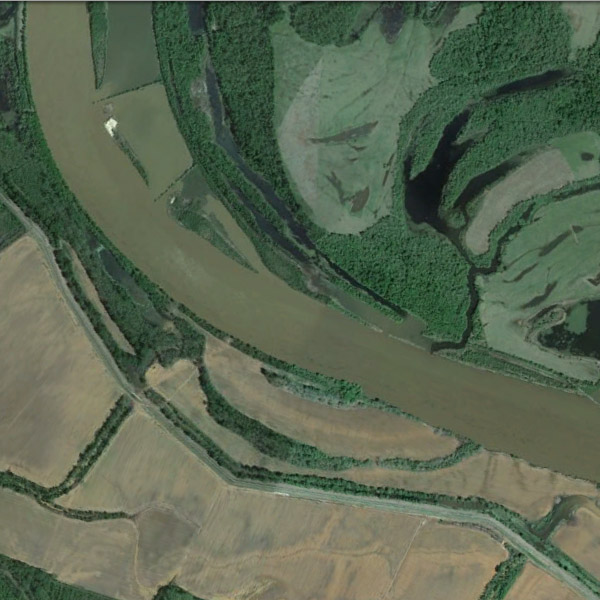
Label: River